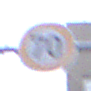
Verkehrszeichen: Geschwindigkeit70
Umgebung: Outdoor, Urban
Tageszeit: SunriseSunset
Wetter: PartlyCloudy
Licht: Natural
Jahreszeit: NotSpecified
Kontrast: LowContrast